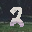
Label: 2